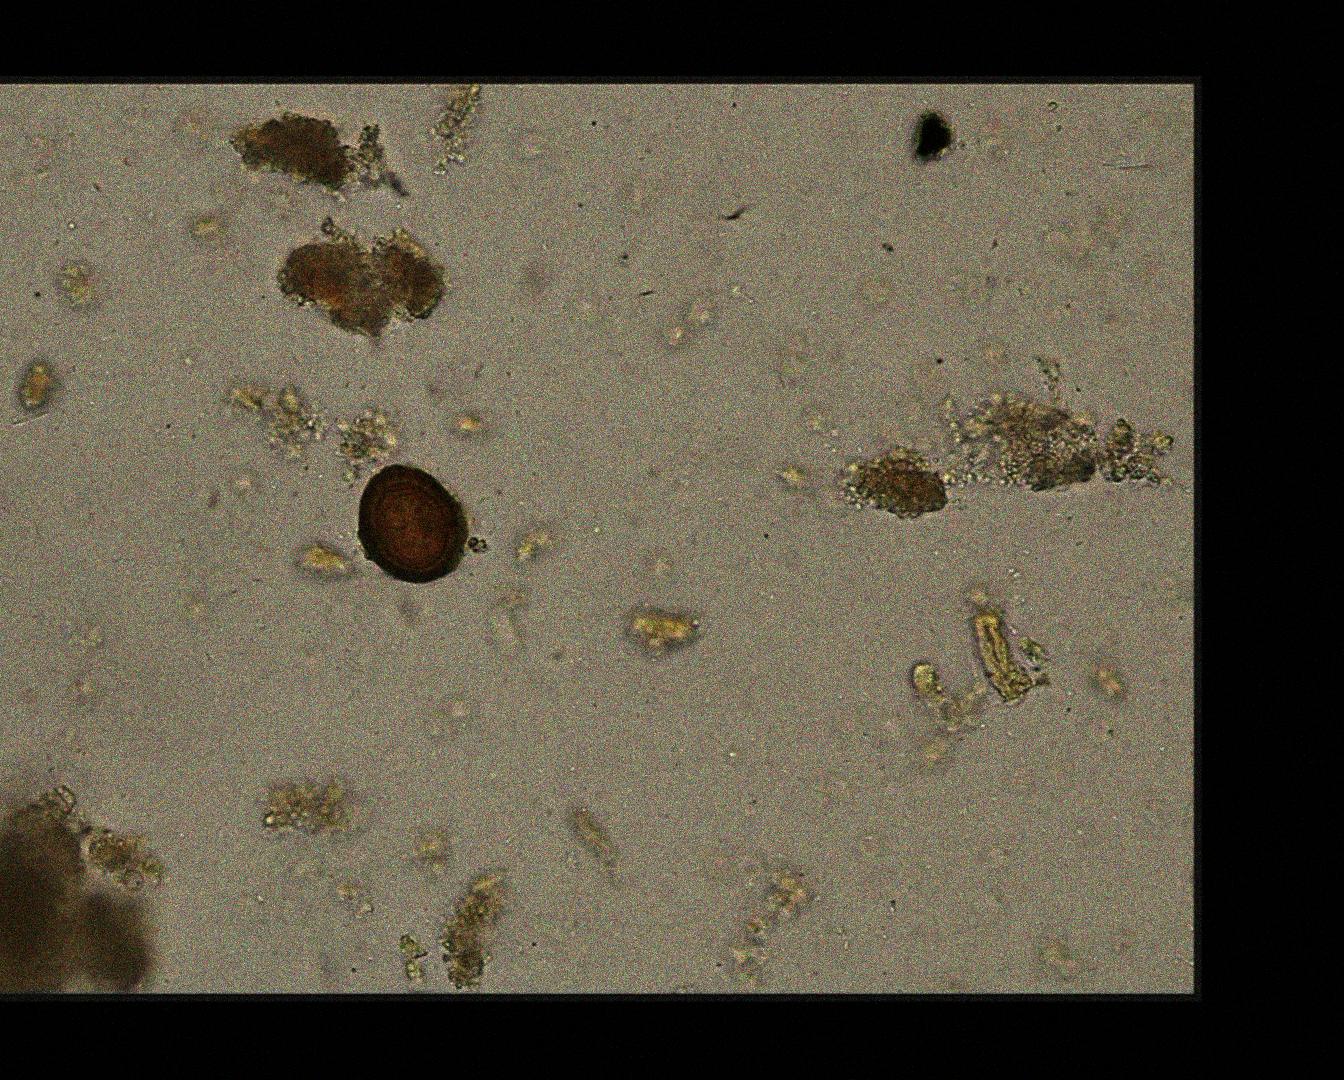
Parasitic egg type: Taenia spp. egg